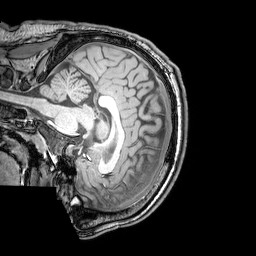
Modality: T1w
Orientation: sagittal
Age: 26
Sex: male
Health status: healthy
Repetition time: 0.081 s
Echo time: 0.037 s